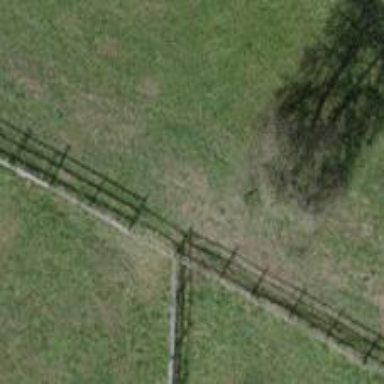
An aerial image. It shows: Gate.